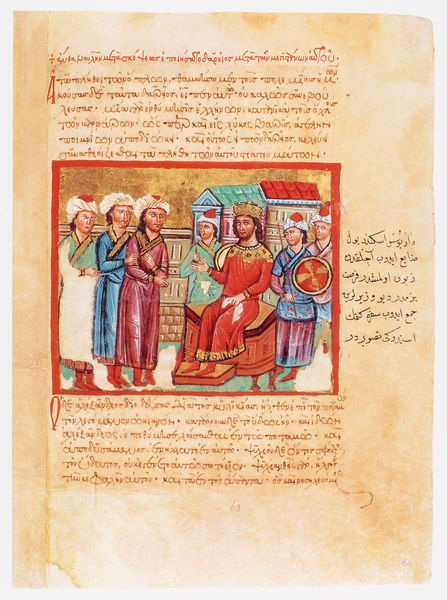
Titel: Der griechische Alexanderroman
Institution: Venedig, Hellenic Institute Codex Gr. 5
Schlagwörter: blau, menschen, braun, bunt, hut, hüte, kopfbedeckungen, männer, reden, gebäude, haus, rot, mütze, mützen, bibel, herodes, bild, kopfbedeckung, schrift, stab, mauer, könig, thron, schild, buch, eckig, vergoldet, kreuz, seite, soldat, pergament, jesus, griechisch, mittelalter, heilig, turban, turbane, steinquader, turn, wörter, verhandeln, buchmalerei, alexander, evangelium, regieren, heilige drei könige, roter rand, glosse